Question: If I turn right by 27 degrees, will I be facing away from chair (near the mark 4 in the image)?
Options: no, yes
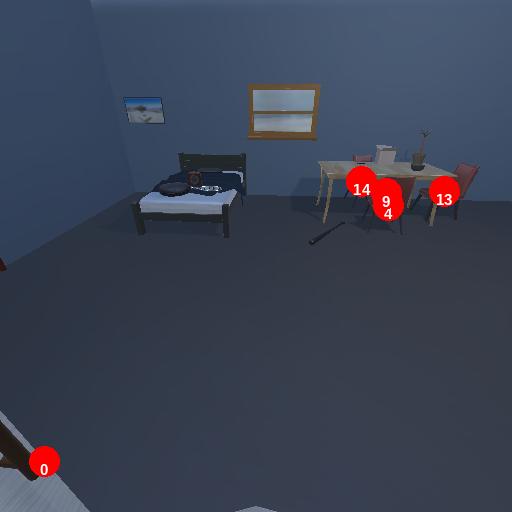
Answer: no